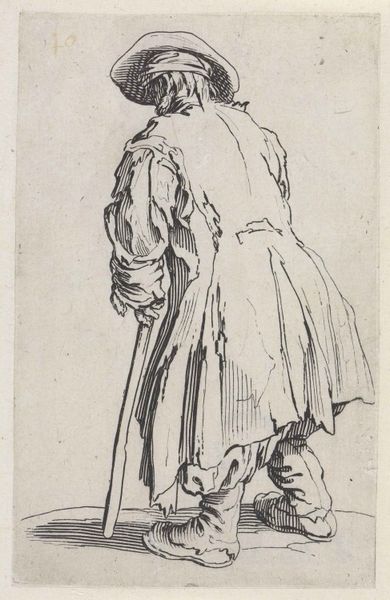
Titel: Alter Bettler mit einer Krücke, schräg von hinten
Künstler: Jacques Callot
Standort: Karlsruhe
Institution: Staatliche Kunsthalle Karlsruhe
Schlagwörter: feder, gemälde, kopf, mann, schatten, umhang, weiß, finger, frau, frisur, grau, haar, hut, hüte, kopfbedeckungen, rücken, schwarz, skizze, stützen, zeichen, zeichnung, dame, tuch, malerei, alt, hose, kappe, mütze, mützen, arm, arme, falten, kleidung, mensch, rembrandt, stehen, zerrissen, ärmel, herr, niederlande, gehen, boden, figur, gewand, haare, mantel, stehend, strick, gebeugt, schultern, bauern, genre, stock, beine, kopfbedeckung, füße, rückenansicht, papier, man, alter mann, gamasche, gehstock, schuhe, stab, studie, risse, grafik, graphik, linien, van gogh, karikatur, weib, flicken, hutkrempe, umriss, abgewandt, tusche, alter, fetzen, greis, krank, lumpen, gestützt, linie, kohle, kontur, rückseite, hinten, rückenfigur, druck, lithographie, schwarz-weiss, schatierung, schraffur, loch, radierung, stich, scharz, uniform, humpeln, soldat, strich, bleistift, stiefel, baskenmütze, tinte, löcher, ganzfigur, von hinten, rückansicht, kaputt, kranker, wanderer, müde, gehend, gebückt, bettler, kupferstich, verband, armut, gamaschen, stecken, buckel, federzeichnung, abgerissen, alten, obdachlos, staab, abgetragen, krücke, stutzen, zerfetzt, anonym, abgewetzt, invalide, breite, pirat, matel, zerschlissen, zerlumpt, schäbig, redierung, obdachloser, gebrechlich, mühsam, behindert, invalider, bodenlinie, wacklig, mitgenommen, kaputte schuhe, kaputter mantel, krucken, zerlupt, stielel, verarmter alter, amntel, rückensansicht, stehfigur, zerfetzte kleidung, bodes, reckon